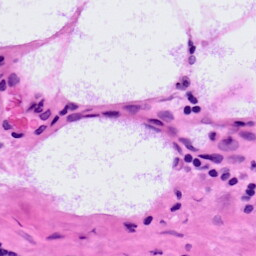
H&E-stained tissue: LymphNode